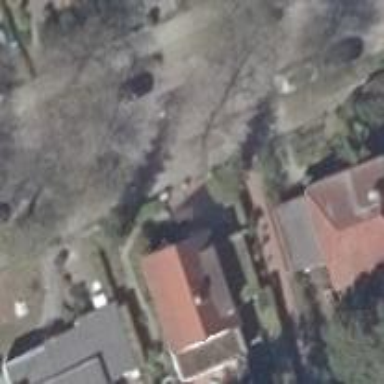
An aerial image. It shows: Avenue lined with broadleaved deciduous trees.